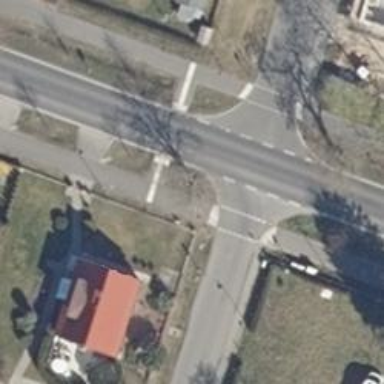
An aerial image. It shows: Unmarked road crossing.